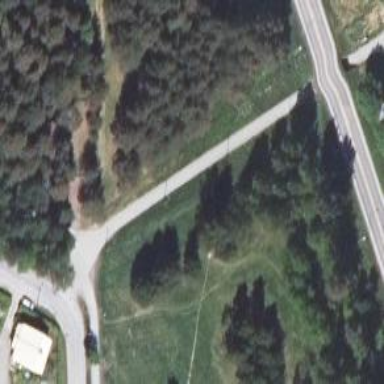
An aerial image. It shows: Cycleway.